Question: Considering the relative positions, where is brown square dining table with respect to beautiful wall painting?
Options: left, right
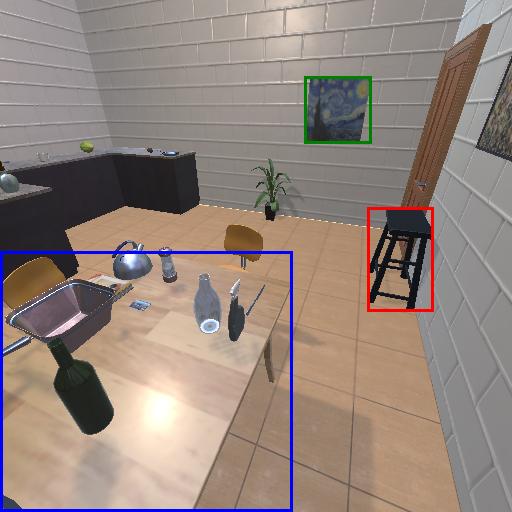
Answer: left